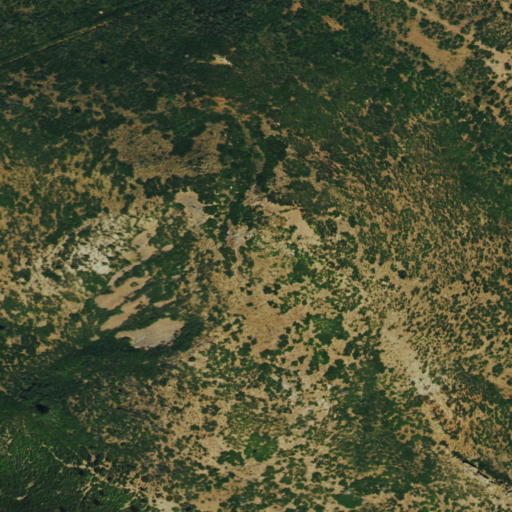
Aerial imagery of mountain in Colorado named Round Mountain containing only shrub